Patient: sex M, age 45
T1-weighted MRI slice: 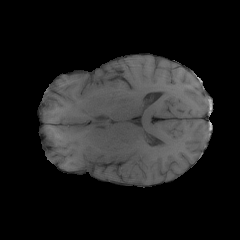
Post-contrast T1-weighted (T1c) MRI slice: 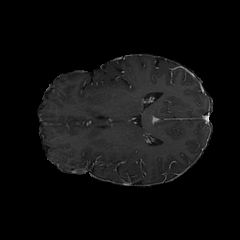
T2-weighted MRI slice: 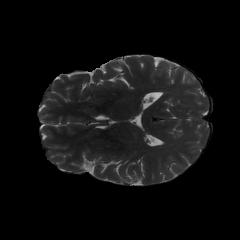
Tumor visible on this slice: no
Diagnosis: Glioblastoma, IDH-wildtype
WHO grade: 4